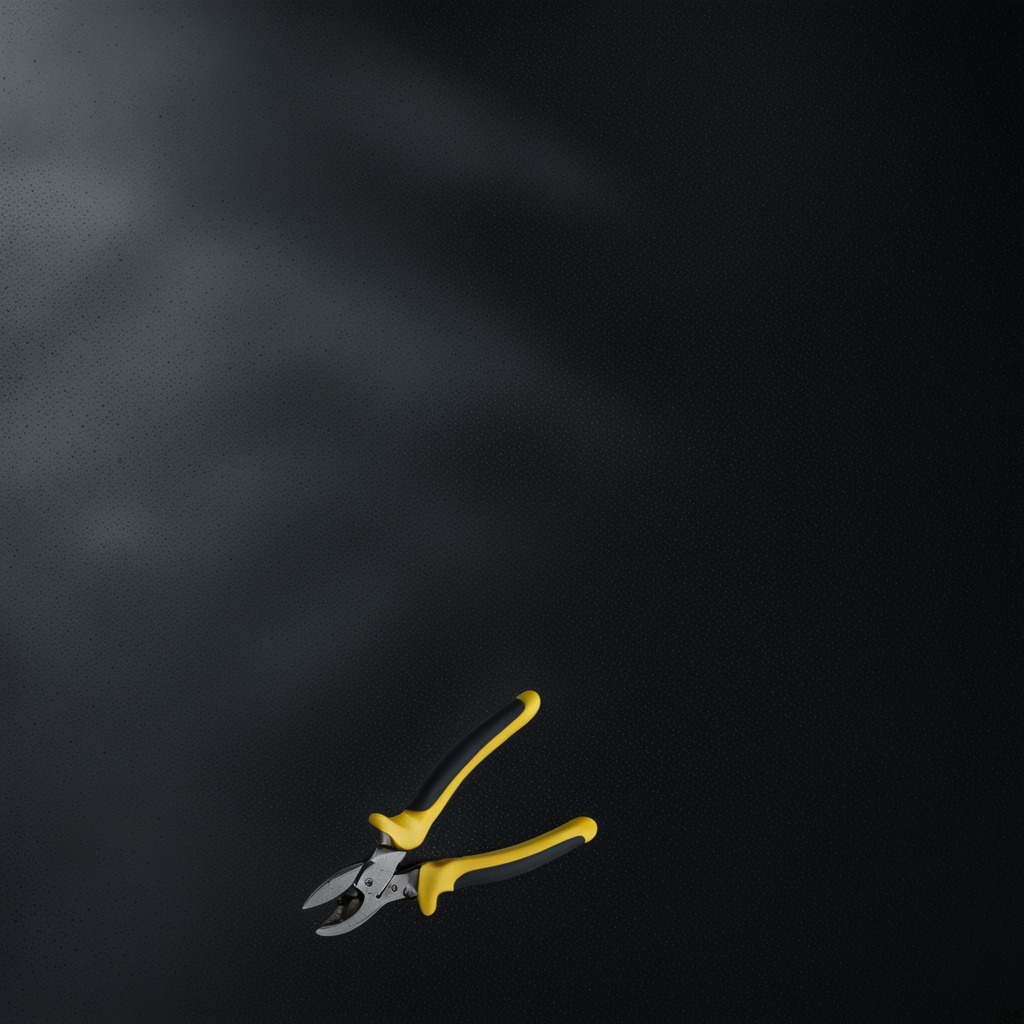
A plier lies on the tabletop.